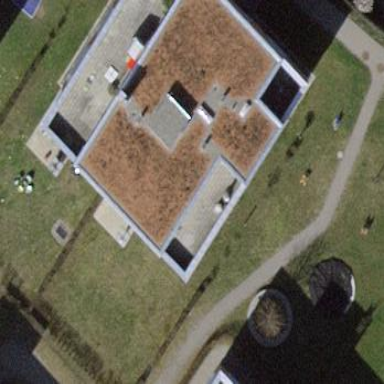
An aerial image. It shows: Gabled building.